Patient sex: M
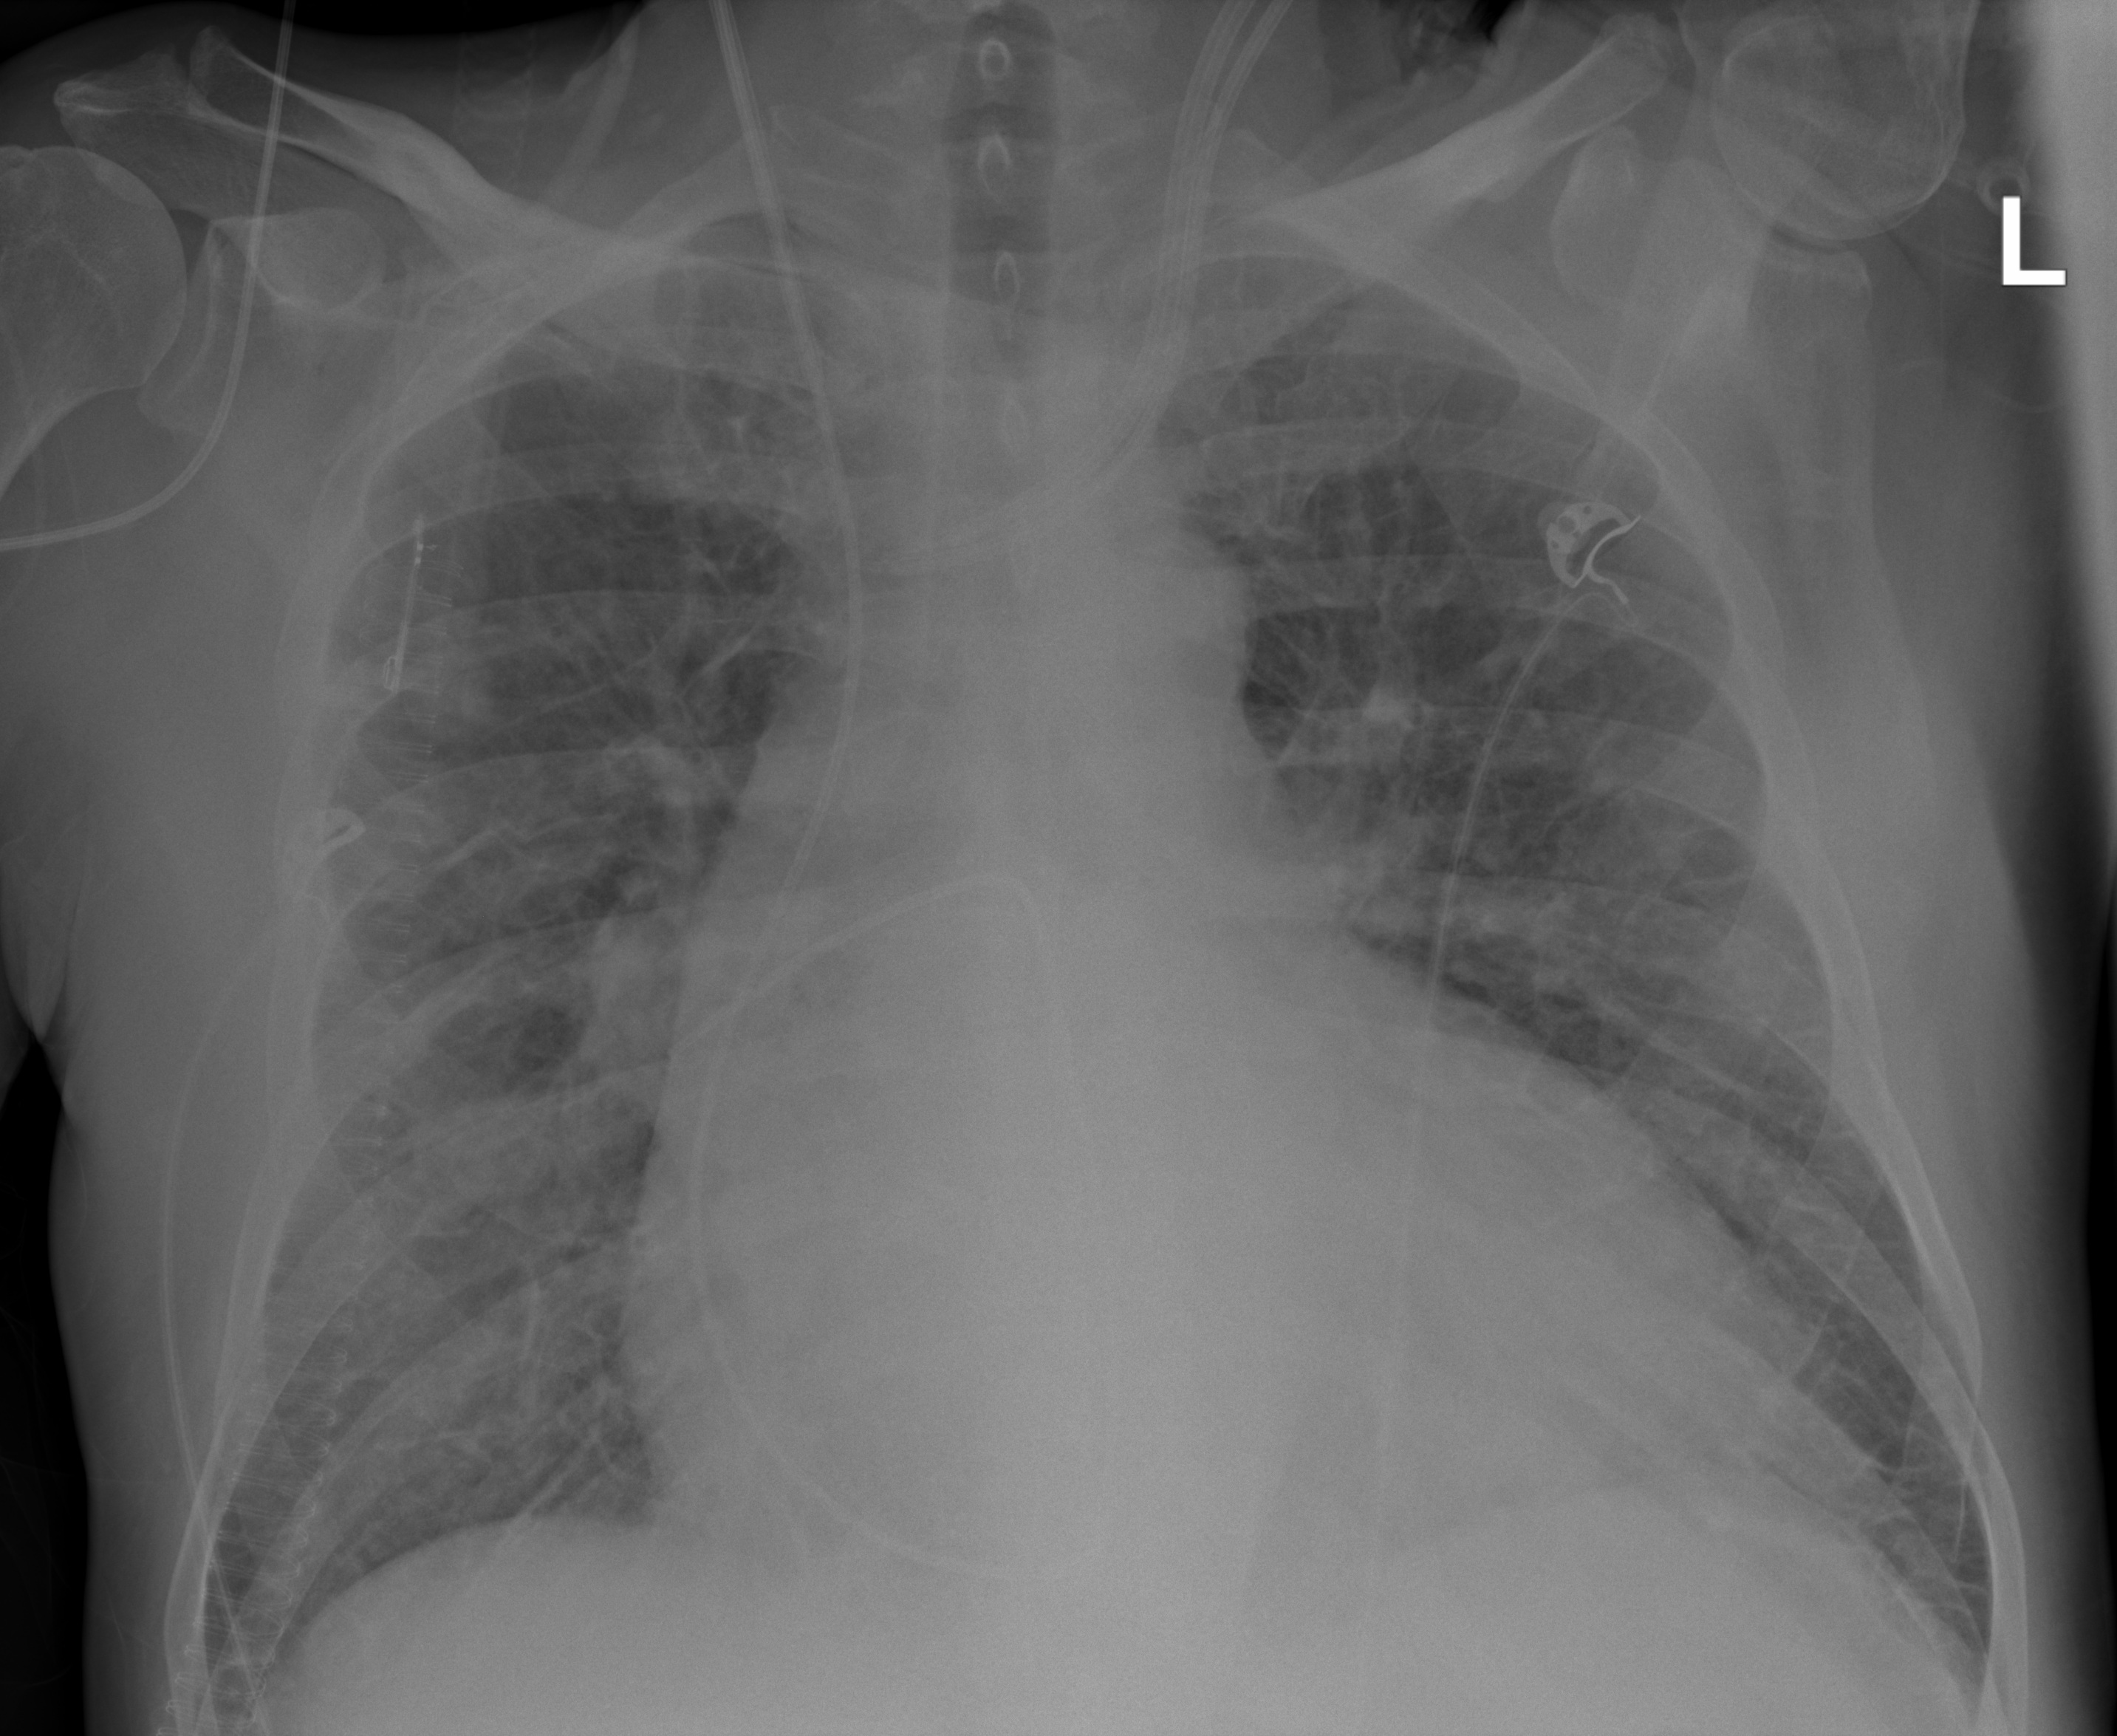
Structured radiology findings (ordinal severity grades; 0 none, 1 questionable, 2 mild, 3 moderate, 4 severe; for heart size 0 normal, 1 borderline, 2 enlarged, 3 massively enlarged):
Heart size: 2
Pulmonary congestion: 2
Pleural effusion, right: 0
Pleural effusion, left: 2
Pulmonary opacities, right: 2
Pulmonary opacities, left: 2
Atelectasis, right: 2
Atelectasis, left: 2